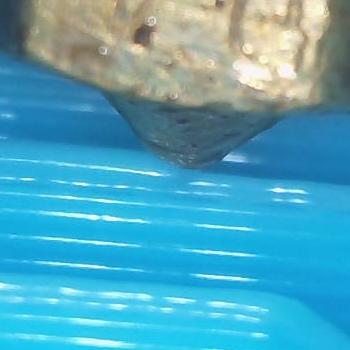
Flow rate: 238%